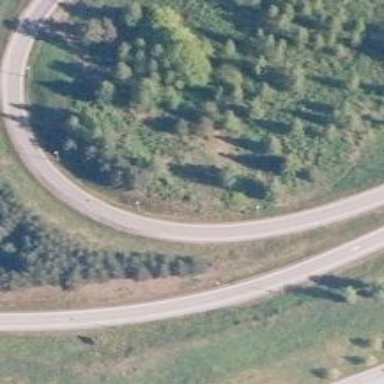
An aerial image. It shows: Asphalt trunk link road.